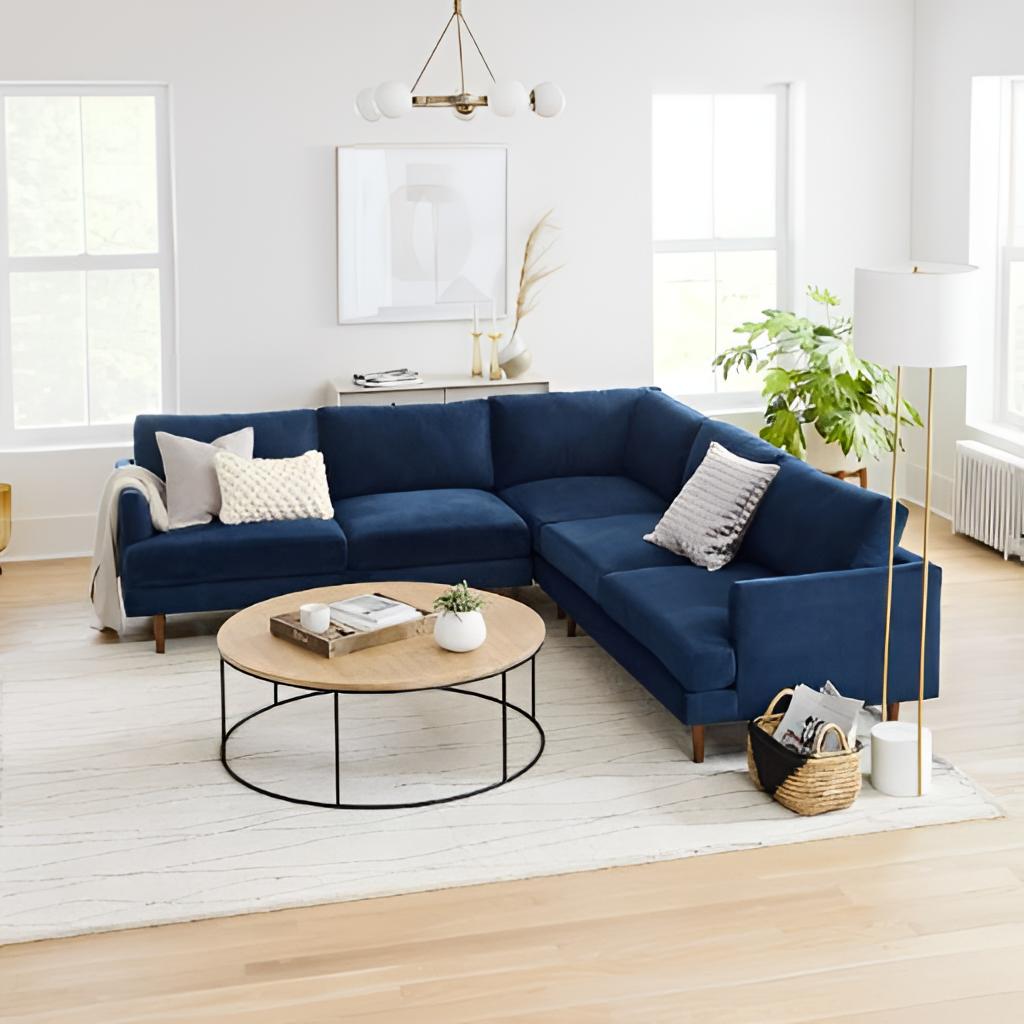
living room, fabric sectional sofa, wood flooring, with plank pattern, modern, white paint wallpaper, with solid pattern